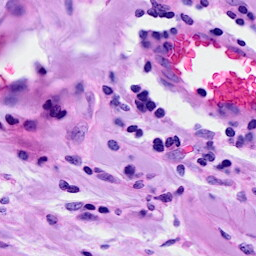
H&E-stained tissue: Breast